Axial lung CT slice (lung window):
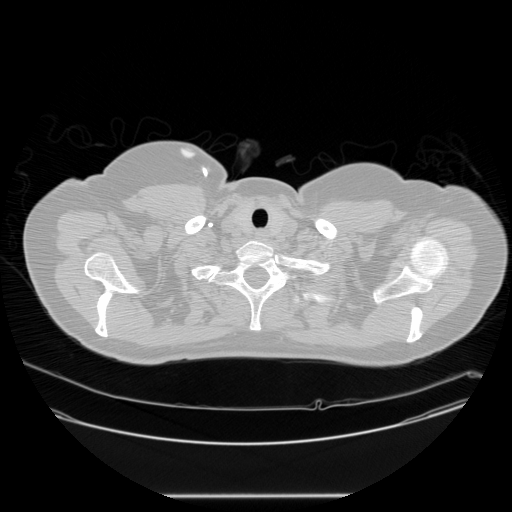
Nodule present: no